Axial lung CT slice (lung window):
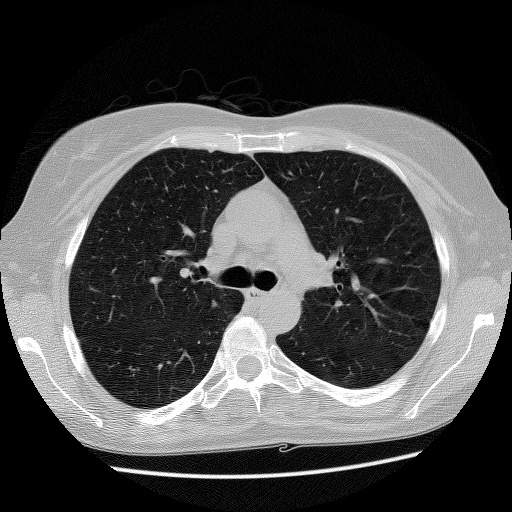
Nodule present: no